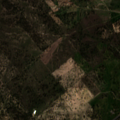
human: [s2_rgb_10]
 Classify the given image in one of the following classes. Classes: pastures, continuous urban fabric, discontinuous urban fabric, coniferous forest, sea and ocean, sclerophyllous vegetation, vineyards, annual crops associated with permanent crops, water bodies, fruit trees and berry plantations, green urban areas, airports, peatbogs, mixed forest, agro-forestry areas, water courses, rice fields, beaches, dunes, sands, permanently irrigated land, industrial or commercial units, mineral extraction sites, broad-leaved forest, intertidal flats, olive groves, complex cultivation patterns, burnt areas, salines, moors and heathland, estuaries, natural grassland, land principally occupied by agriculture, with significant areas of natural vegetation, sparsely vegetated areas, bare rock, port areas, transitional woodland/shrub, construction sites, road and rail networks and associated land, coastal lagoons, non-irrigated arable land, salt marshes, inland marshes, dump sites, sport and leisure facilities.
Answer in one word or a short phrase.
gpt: non-irrigated arable land, pastures, agro-forestry areas